Question: Just installed a fresh Visual Studio 2013 Professional on my machine with Windows 8.1.
The setup was successful but VS failed to start. It's frozen on the splash screen.

EDIT:
activityLog.xml
'''
<entry>
<record>23</record>
<time>2014/12/07 21:32:12.467</time>
<type>Error</type>
<source>VisualStudio</source>
<description>SetSite failed for package [Microsoft.VisualStudio.Shell.Connected.ConnectedUser.ConnectedUserPackage]</description>
<guid>{7F679D93-2EB6-47C9-85EB-F6AD16902662}</guid>
<hr>80070002</hr>
<errorinfo>Could not load file or assembly 'Microsoft.VisualStudio.Services.Common, Version=12.0.0.0, Culture=neutral, PublicKeyToken=b03f5f7f11d50a3a' or one of its dependencies. The system cannot find the file specified.</errorinfo>
</entry>
<entry>
<record>24</record>
<time>2014/12/07 21:32:12.467</time>
<type>Error</type>
<source>VisualStudio</source>
<description>End package load [Microsoft.VisualStudio.Shell.Connected.ConnectedUser.ConnectedUserPackage]</description>
<guid>{7F679D93-2EB6-47C9-85EB-F6AD16902662}</guid>
<hr>80070002</hr>
<errorinfo>Could not load file or assembly 'Microsoft.VisualStudio.Services.Common, Version=12.0.0.0, Culture=neutral, PublicKeyToken=b03f5f7f11d50a3a' or one of its dependencies. The system cannot find the file specified.</errorinfo>
</entry>
'''
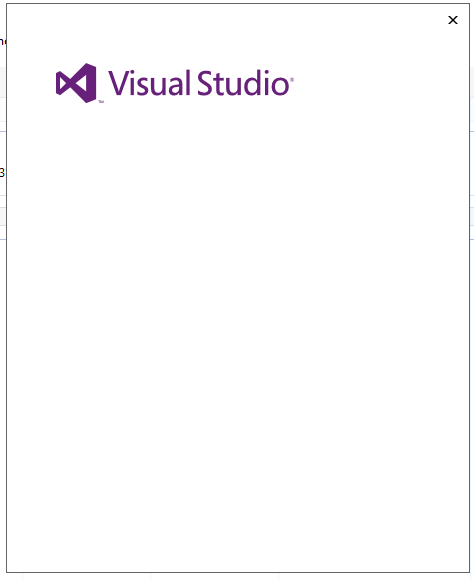
Answer: Installing Visual Studio 2013 Team Explorer ( <URL> solved the problem.
It may also help to first install the latest version of Visual Studio (currently VS 2013 Update 4, <URL>, and install any related Windows updates.